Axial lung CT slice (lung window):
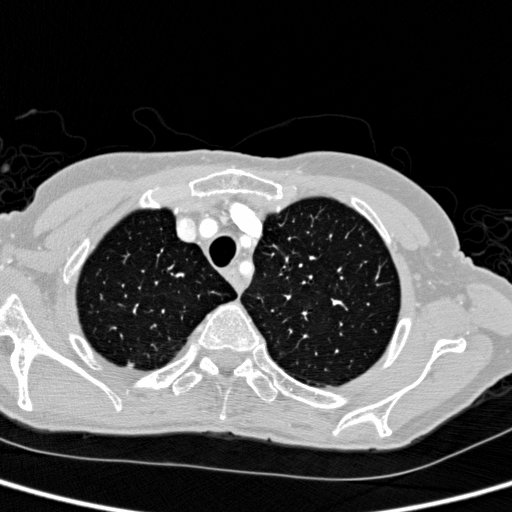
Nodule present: no